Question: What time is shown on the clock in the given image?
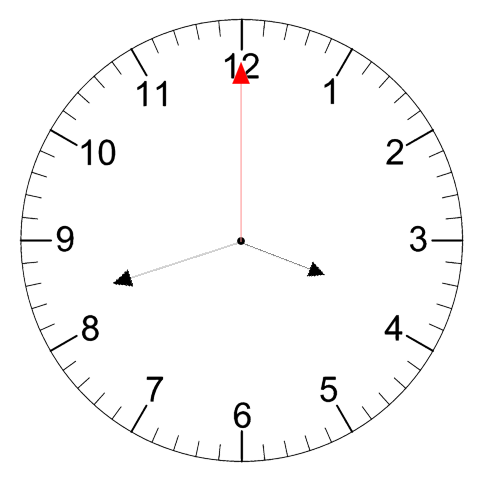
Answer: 03:42:00